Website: ulta-beauty
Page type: customer-info-address
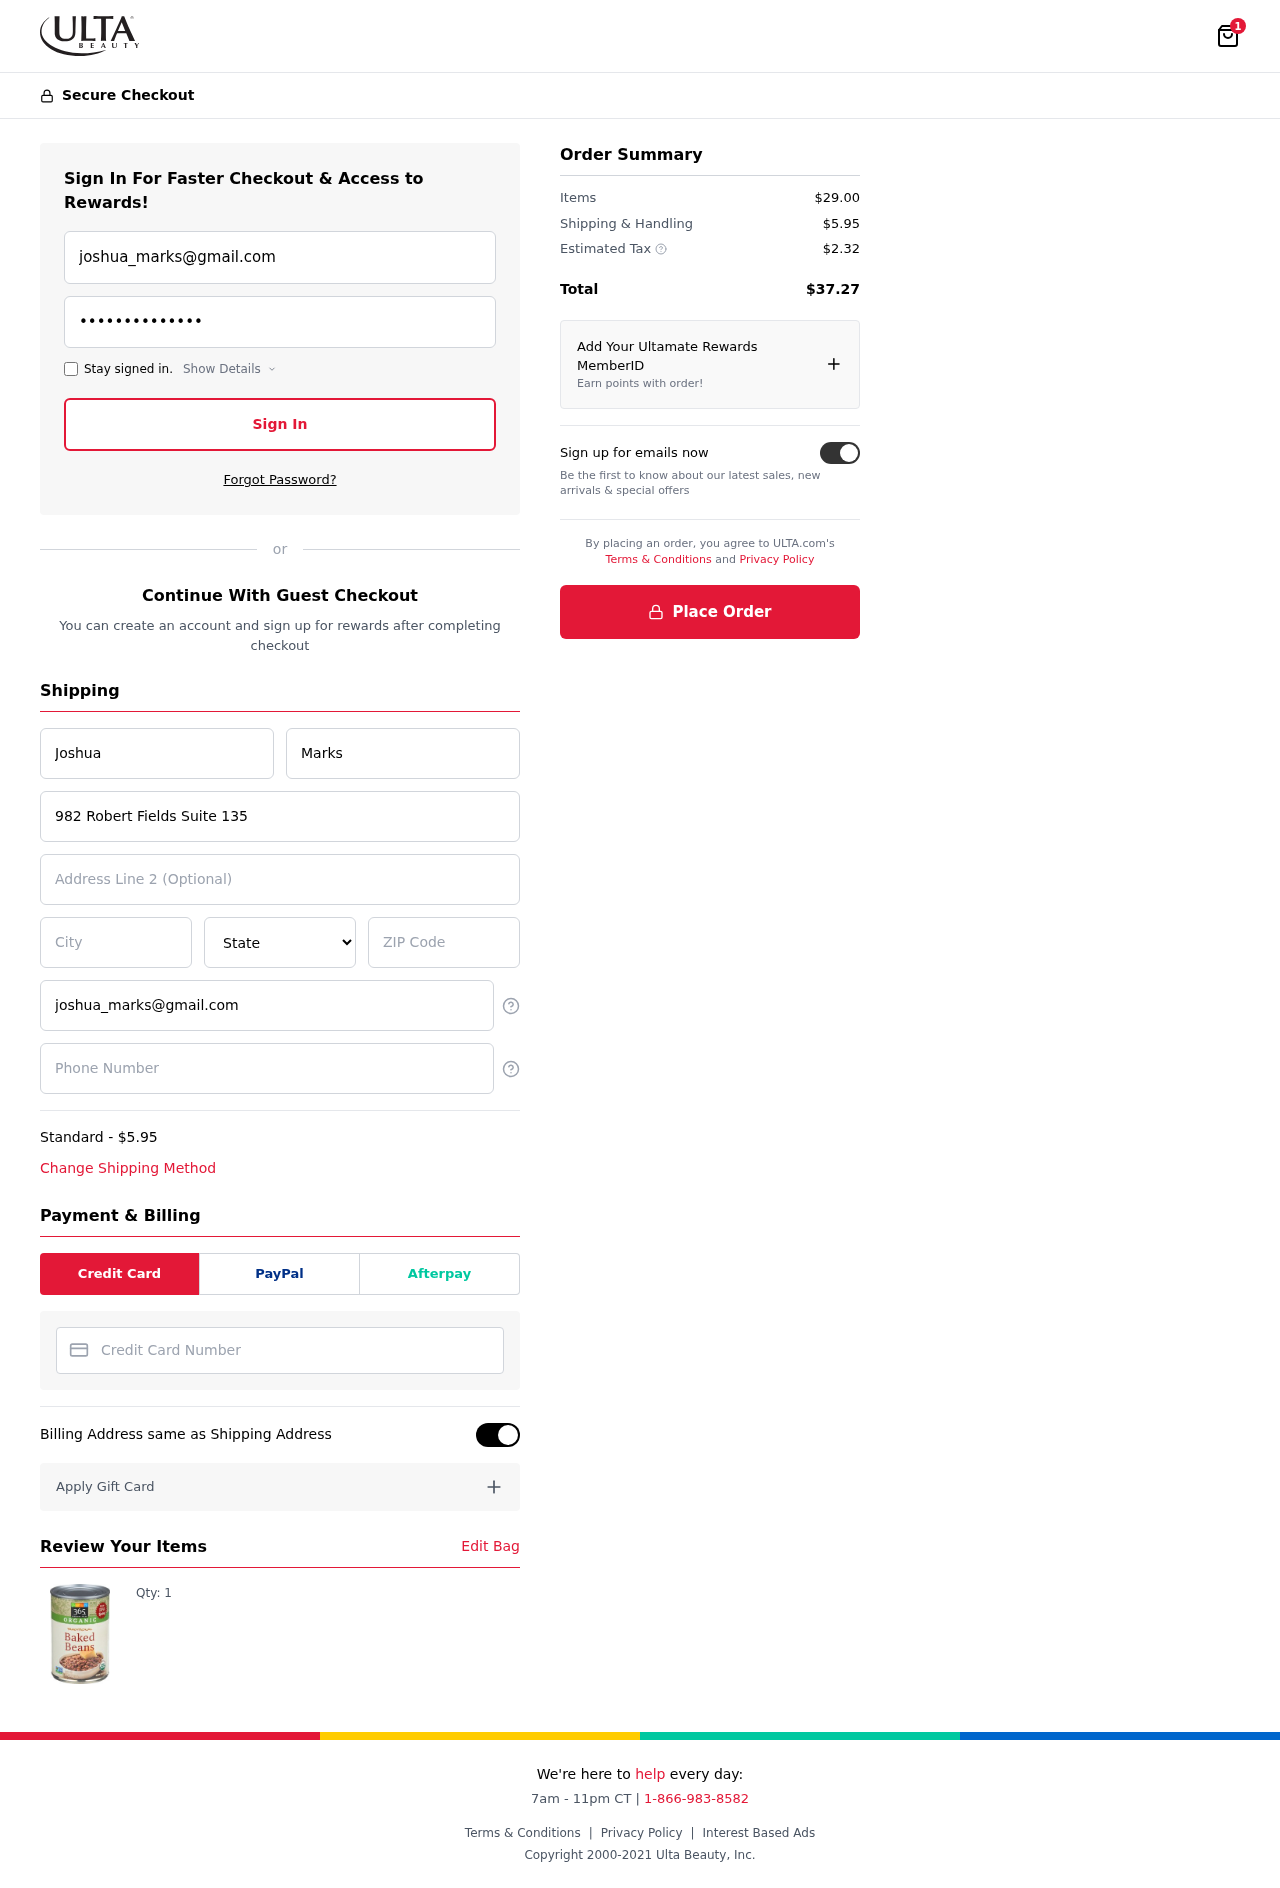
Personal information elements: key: PII_CARD_NUMBER
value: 6531 9829 2058 7551
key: PII_CITY
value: Gardnerland
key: PII_EMAIL
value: joshua_marks@gmail.com
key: PII_FIRSTNAME
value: Joshua
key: PII_LASTNAME
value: Marks
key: PII_PHONE
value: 5577416449
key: PII_POSTCODE
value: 14662
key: PII_STATE
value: PR
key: PII_STREET
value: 982 Robert Fields Suite 135
Product elements: key: PRODUCT1_QUANTITY
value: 1
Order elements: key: ORDER_NUM_ITEMS
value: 1
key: ORDER_SHIPPING_COST
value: $5.95
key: ORDER_ITEMS_TOTAL
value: $29.00
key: ORDER_SHIPPING_COST2
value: $5.95
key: ORDER_TAX
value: $2.32
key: ORDER_TOTAL
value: $37.27